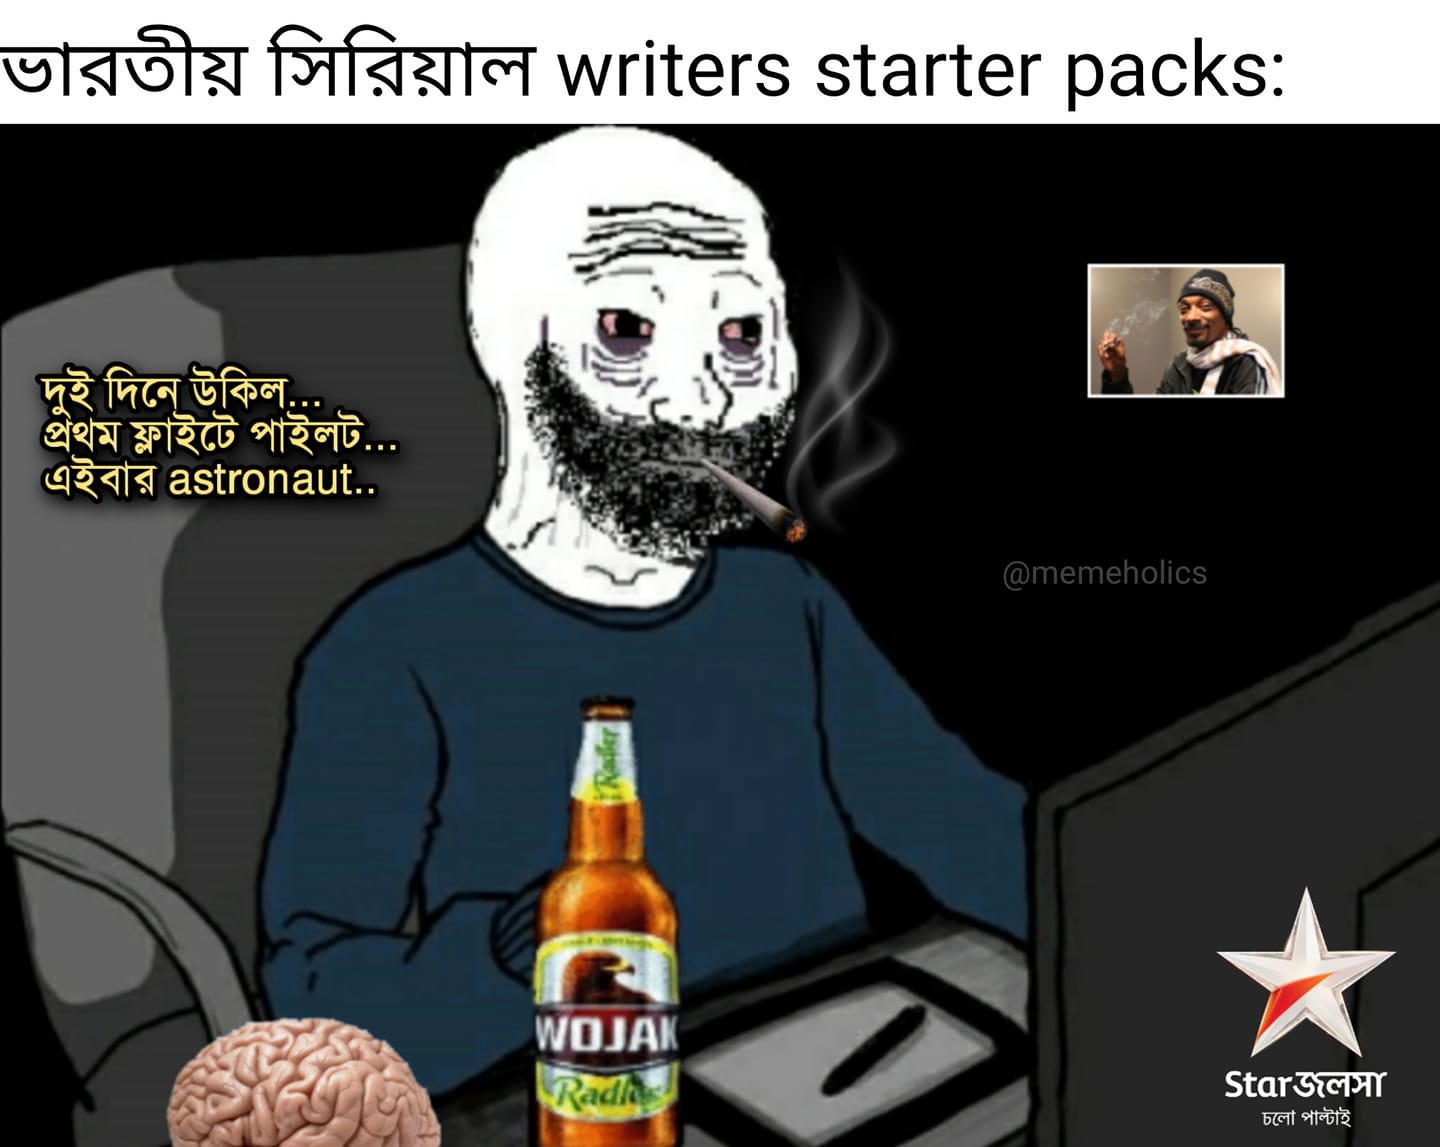
Caption: ভারতীয় সিরিয়াল writers starter packs:     দুই দিনে উকিল ... প্রথম ফ্লাইটে পাইলট ...   এইবার astronaut..
Label: hate